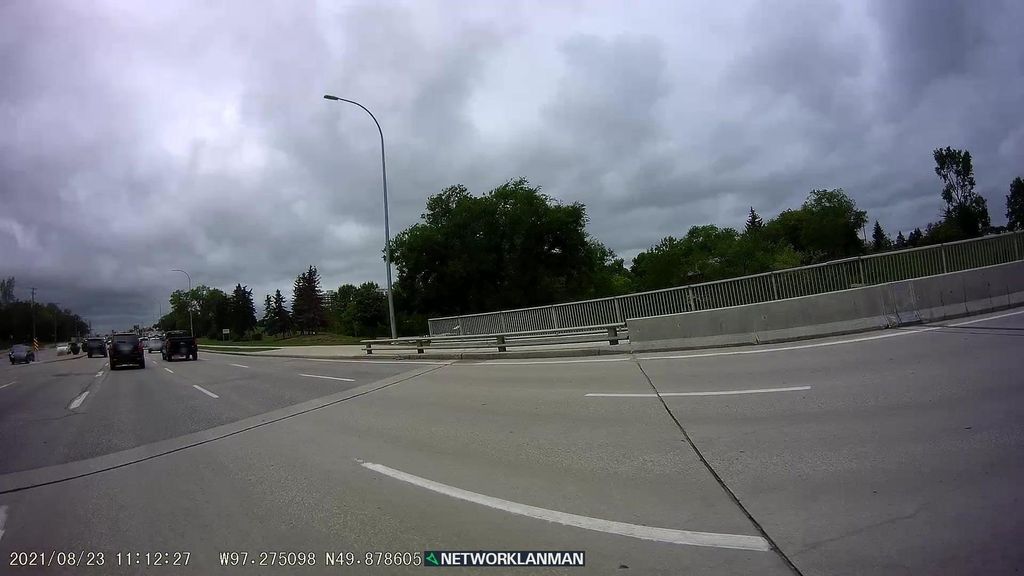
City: winnipeg